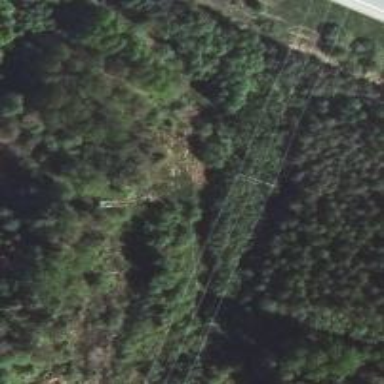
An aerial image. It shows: H-frame designed tower for power lines.